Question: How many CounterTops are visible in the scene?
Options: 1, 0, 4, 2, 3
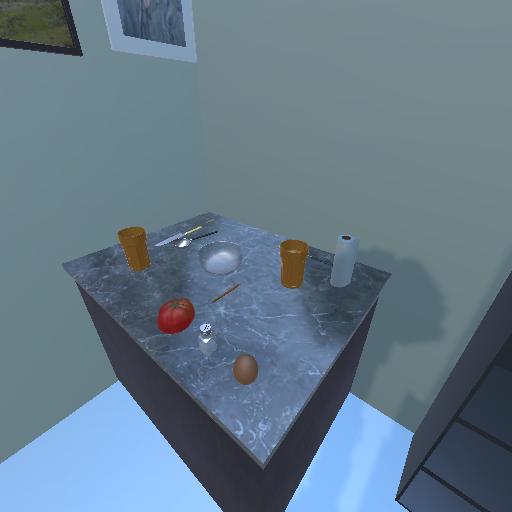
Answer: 1